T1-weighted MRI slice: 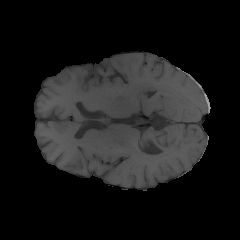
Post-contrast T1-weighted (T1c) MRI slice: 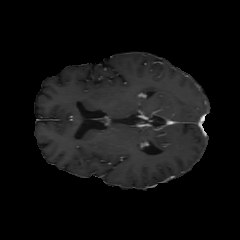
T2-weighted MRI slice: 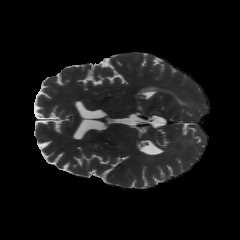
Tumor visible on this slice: yes